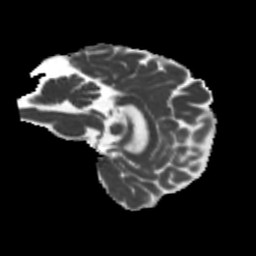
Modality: MD
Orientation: sagittal
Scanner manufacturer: siemens
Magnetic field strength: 3 T
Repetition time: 4 s
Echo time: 0.0594 s